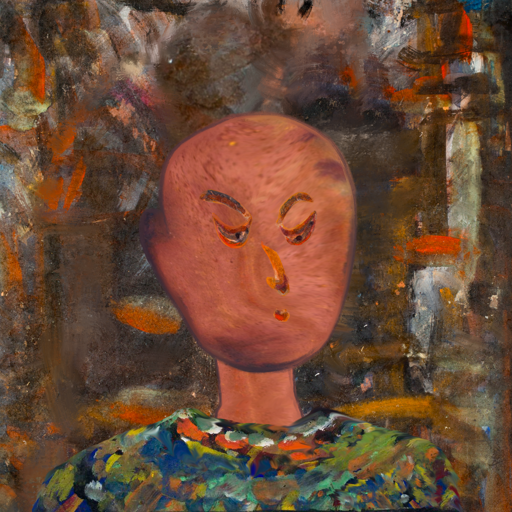
Background: GypsyQueen, Head And Neck Side: Mother_And_Son_Mother, Face Side: Hypocrite, Bust: An_Impression, Hair Side: Blank, Head Accessory: Blank, Second Necklace: Blank, Necklace: Blank, Baby: Blank